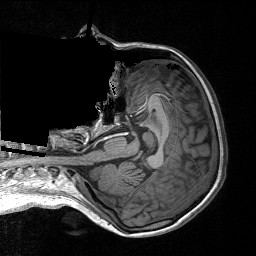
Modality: T1w
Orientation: axial